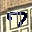
Label: 7